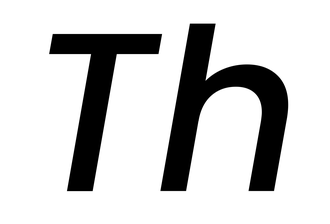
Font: Poppins-MediumItalic